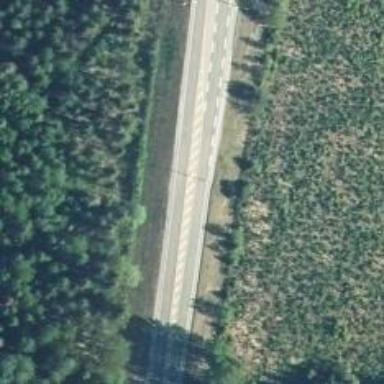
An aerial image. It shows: Asphalt road classified as primary highway.